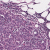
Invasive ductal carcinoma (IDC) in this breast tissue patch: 1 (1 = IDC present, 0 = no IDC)